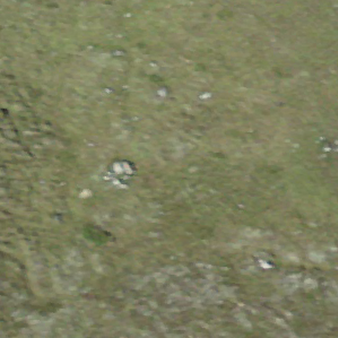
Label: other